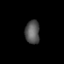
Tissue: prostate
Cell type: T cells
Senescence score: 0.7125
Nuclear area (px): 334
Mean DAPI intensity: 86.74